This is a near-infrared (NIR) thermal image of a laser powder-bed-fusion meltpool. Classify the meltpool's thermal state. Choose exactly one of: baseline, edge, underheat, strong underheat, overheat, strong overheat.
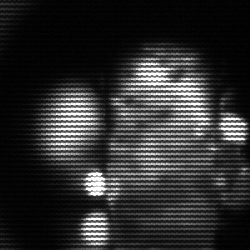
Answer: strong underheat